Interaction volume radius: 5 \u00c5
Interaction volume height: 25 \u00c5
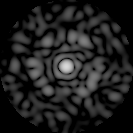
Disorder parameter: 0.8262